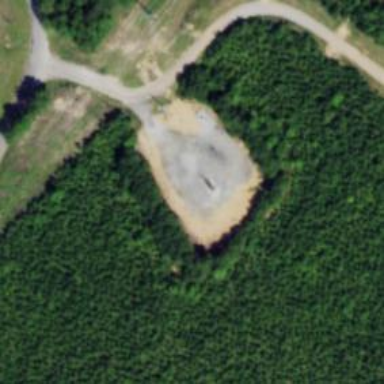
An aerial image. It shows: Petroleum well.